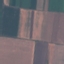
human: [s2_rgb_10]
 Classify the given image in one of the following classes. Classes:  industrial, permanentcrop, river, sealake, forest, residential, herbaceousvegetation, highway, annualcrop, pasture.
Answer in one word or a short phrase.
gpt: AnnualCrop